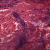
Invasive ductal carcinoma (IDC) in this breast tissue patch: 0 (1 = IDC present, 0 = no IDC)